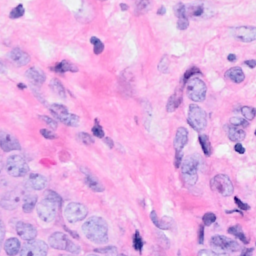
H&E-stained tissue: Breast